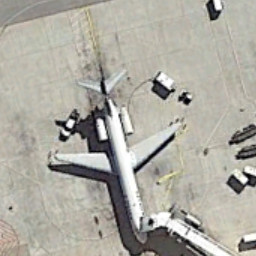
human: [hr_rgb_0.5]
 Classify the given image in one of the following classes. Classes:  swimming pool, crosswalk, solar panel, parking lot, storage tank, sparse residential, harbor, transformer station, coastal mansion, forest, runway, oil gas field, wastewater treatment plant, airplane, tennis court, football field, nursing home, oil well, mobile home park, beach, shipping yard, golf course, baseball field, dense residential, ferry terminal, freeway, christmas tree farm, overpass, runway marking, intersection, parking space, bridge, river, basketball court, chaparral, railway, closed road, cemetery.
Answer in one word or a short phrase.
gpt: airplane